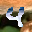
Label: 4